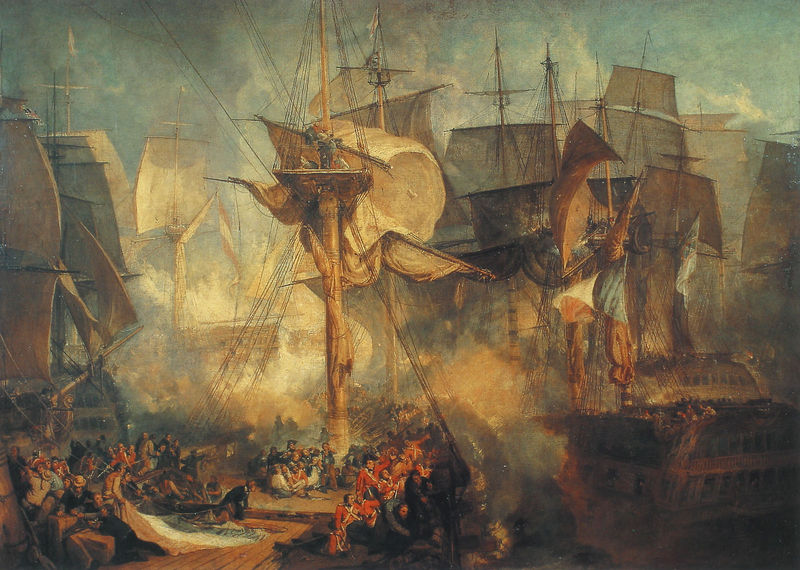
Titel: Die Schlacht bei Trafalgar
Künstler: Joseph Mallord William Turner
Institution: London, Tate Gallery
Schlagwörter: angriff, blau, gemälde, himmel, kampf, meer, wasser, wolken, landschaft, menschen, ufer, fenster, männer, weiss, rot, öl, qualm, rauch, boot, boote, schiff, schiffe, segel, segelschiffe, fahne, mast, nebel, hafen, masten, romantik, krieg, schlacht, seestück, sturm, tricolore, soldaten, gemaälde, segelboote, takelage, taue, ozean, kanone, uniform, uniformen, beten, armee, qual, historiengemälde, kanonen, matrosen, flotte, seeschlacht, besatzung, armada, blanken, nebeld, seschlacht, geschützdonner